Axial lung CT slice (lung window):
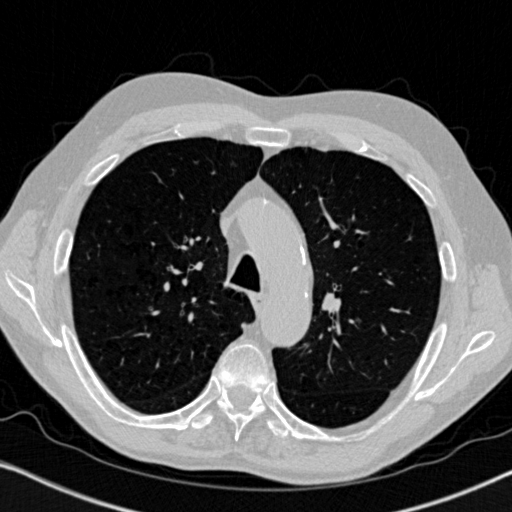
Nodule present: no